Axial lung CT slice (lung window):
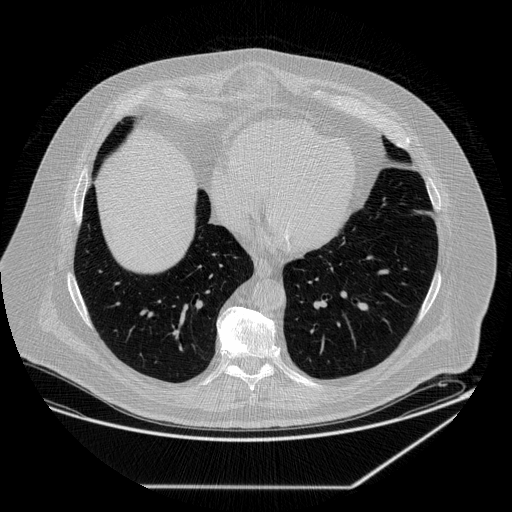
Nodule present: no